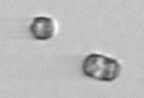
Label: Thalassiosira_sp_aff_mala